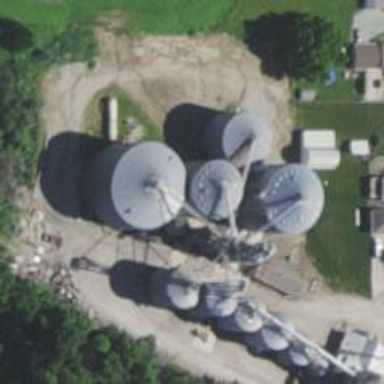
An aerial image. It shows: Silo.